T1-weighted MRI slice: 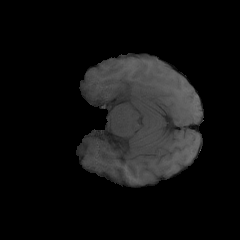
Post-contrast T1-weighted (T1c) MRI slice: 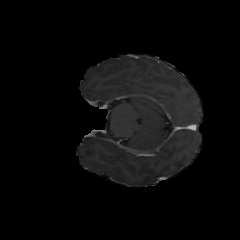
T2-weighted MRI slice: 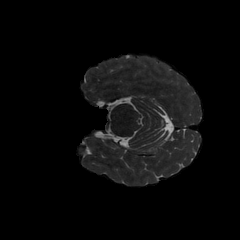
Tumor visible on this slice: no